Aerial crown-view tile of a tropical tree (Barro Colorado Island, Panama), acquired 20250124:
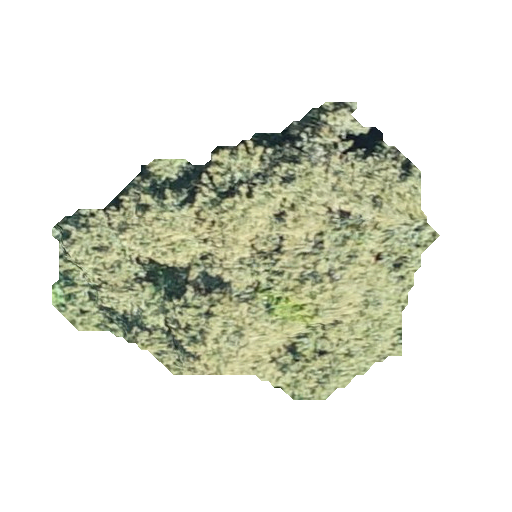
Species: Luehea seemannii
GBIF accepted scientific name: Luehea seemannii
Crown area: 111.91 m²